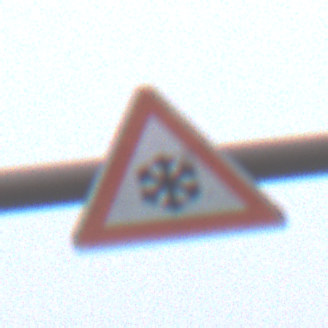
Verkehrszeichen: SchneeOderEisglaette
Umgebung: Outdoor, RoadRail
Tageszeit: MorningAfternoon
Wetter: Overcast
Licht: Natural
Jahreszeit: NotSpecified
Kontrast: LowContrast